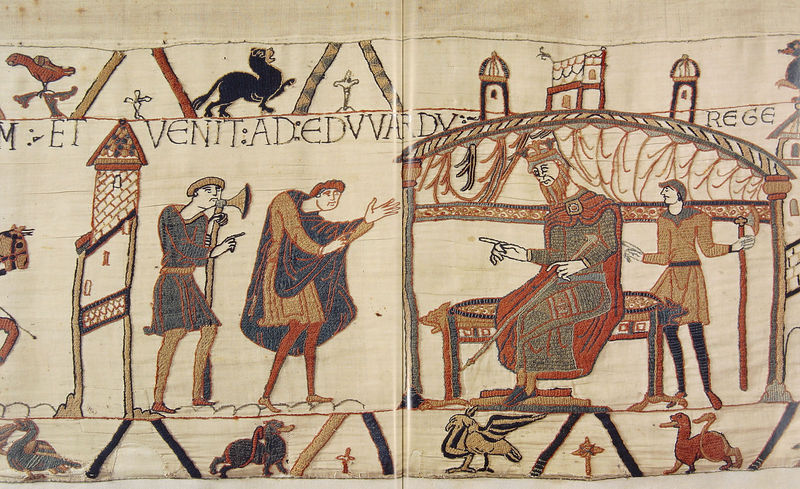
Titel: Teppich von Bayeux
Institution: Bayeux, Städtisches Museum
Schlagwörter: adler, blau, falke, mann, gelb, grün, männer, rot, tiere, teppich, gold, stickerei, krone, pferd, turm, schrift, ente, figuren, könig, thron, wandteppich, wandmalerei, schwert, ritter, axt, mittelalter, greif, bittsteller, löwe, textil, beil, wilhelm, latein, plattstich, teppich von bayeux, normannen, venit, harold, tieree, 11.jahrhhundert, schlacht von hastings, wilhelm#